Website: bh-photo
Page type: customer-info-address
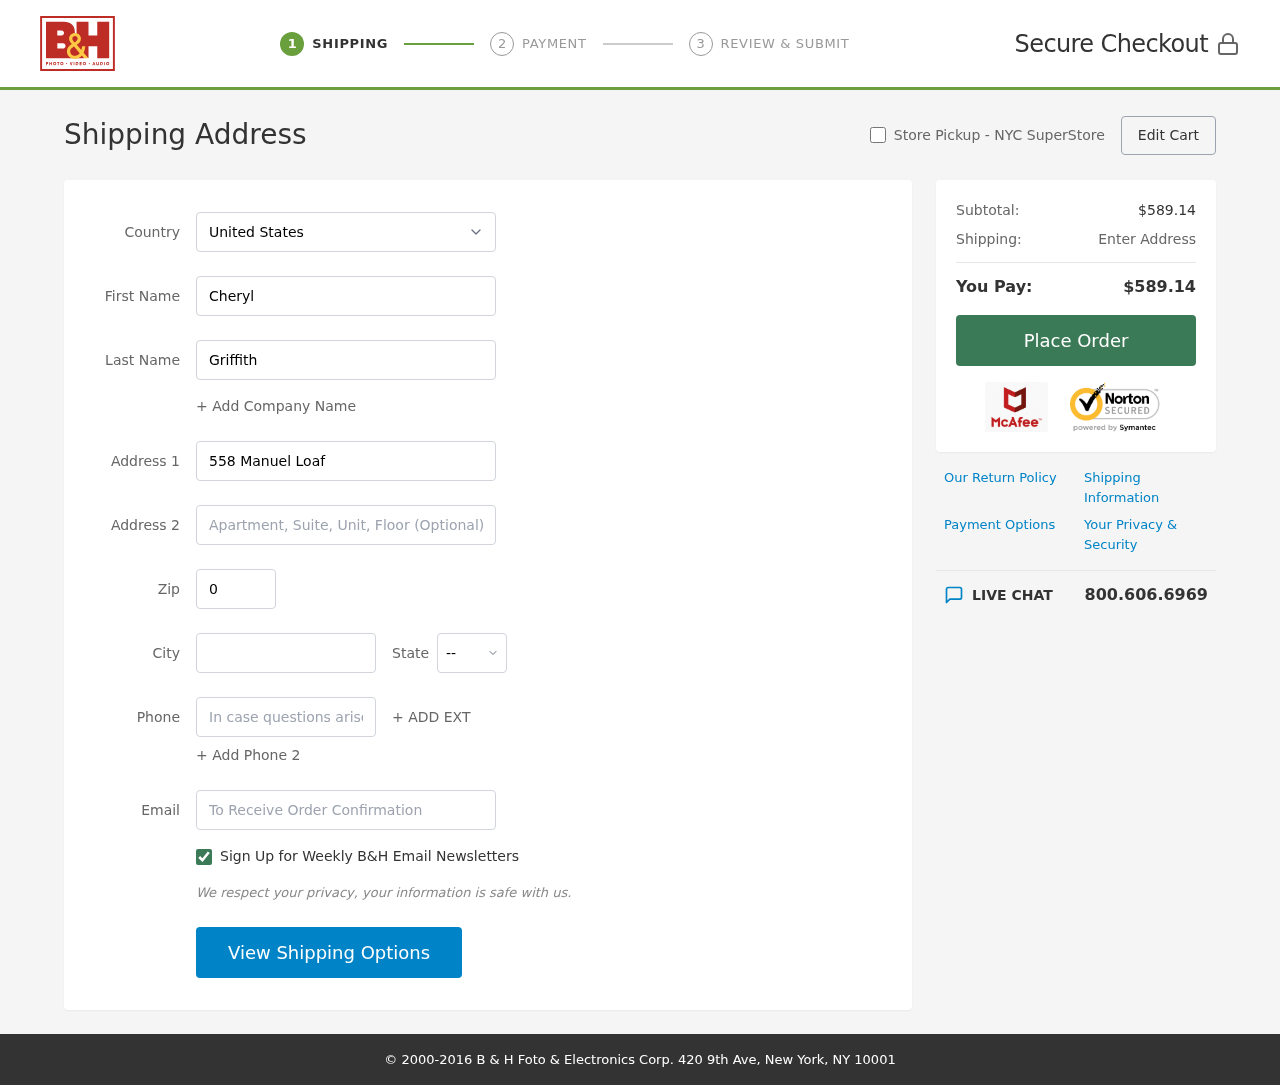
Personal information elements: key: PII_CITY
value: Port Kevin
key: PII_COUNTRY
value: United States
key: PII_EMAIL
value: cheryl.griffith@gmail.com
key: PII_FIRSTNAME
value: Cheryl
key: PII_LASTNAME
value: Griffith
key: PII_PHONE
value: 8725529913
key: PII_POSTCODE
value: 05096
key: PII_STATE_ABBR
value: AK
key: PII_STREET
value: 558 Manuel Loaf
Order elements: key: ORDER_SUBTOTAL
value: $589.14
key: ORDER_TOTAL
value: $589.14